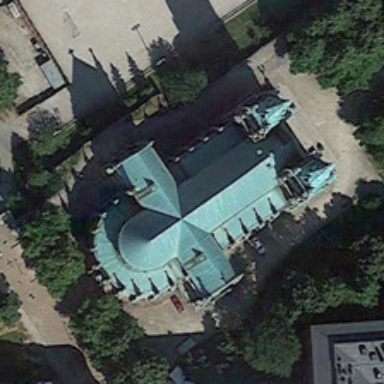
Here is a church owning three towers which is surrounded by trees .